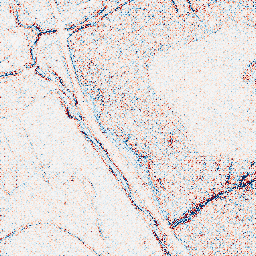
Category: edge_preserving
Decomposition family: bilateral
Decomposition parameters: d: 5
sigma_color: 75
sigma_space: 75
Upsampling method: regularized
Upsampling parameters: scale: 2
lambda_reg: 0.1
Upsampling scale: 2